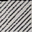
Piece: xx